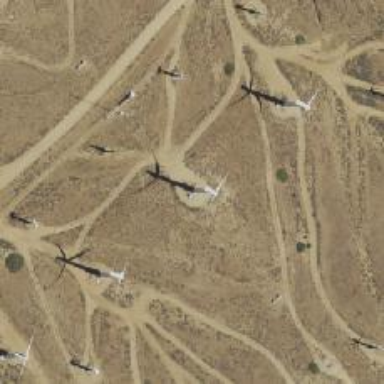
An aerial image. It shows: Wind turbine power generator.